Interaction volume radius: 5 \u00c5
Interaction volume height: 35 \u00c5
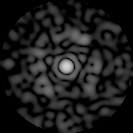
Disorder parameter: 0.8029